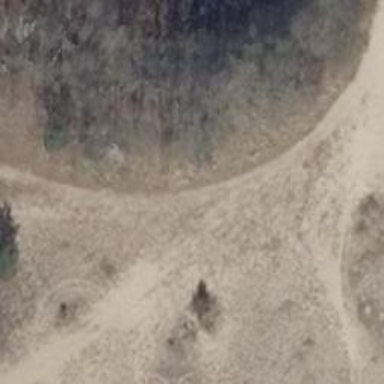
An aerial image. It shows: Sandy path.